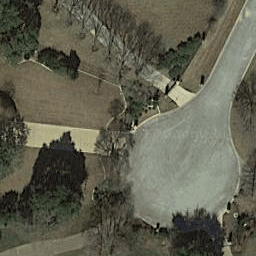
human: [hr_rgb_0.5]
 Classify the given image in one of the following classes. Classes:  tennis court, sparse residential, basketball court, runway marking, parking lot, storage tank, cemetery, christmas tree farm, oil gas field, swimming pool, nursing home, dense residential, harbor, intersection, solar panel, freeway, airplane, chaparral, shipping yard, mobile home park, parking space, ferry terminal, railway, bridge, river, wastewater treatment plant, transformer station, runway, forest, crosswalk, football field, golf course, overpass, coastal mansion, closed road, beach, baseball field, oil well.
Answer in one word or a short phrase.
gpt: closed road